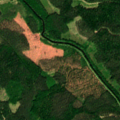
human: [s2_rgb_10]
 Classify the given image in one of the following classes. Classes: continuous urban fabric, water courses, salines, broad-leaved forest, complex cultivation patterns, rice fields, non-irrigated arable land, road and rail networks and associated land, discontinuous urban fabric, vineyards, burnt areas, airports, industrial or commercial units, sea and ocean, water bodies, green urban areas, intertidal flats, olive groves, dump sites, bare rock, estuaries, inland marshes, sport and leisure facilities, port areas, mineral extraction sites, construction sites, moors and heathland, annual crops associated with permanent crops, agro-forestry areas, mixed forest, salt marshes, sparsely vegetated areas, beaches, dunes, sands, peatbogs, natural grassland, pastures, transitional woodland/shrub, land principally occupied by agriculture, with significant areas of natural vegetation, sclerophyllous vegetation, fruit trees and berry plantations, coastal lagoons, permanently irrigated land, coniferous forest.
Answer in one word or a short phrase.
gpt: coniferous forest, mixed forest